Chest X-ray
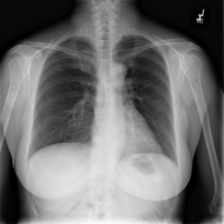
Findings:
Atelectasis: negative
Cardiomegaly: negative
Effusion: negative
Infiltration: negative
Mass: negative
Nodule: negative
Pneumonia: negative
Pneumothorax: negative
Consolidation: negative
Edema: negative
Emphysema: negative
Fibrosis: negative
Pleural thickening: negative
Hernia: negative